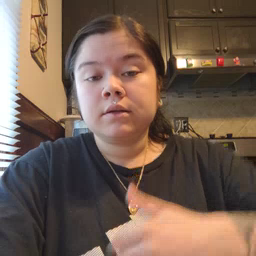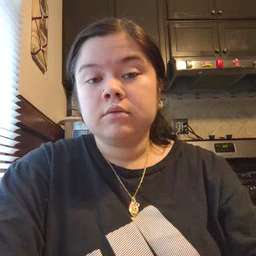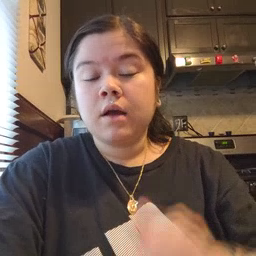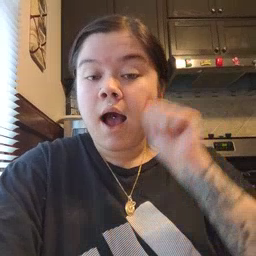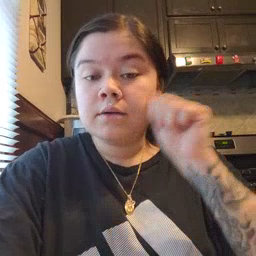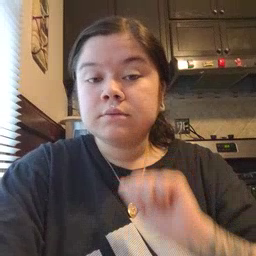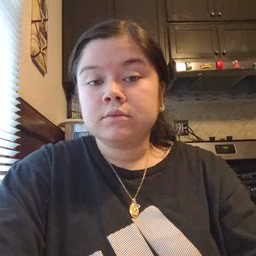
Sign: aunt